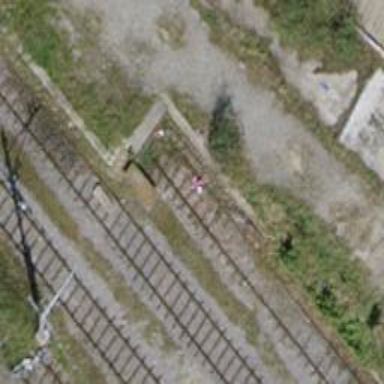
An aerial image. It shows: Railway yard with electrified contact lines.